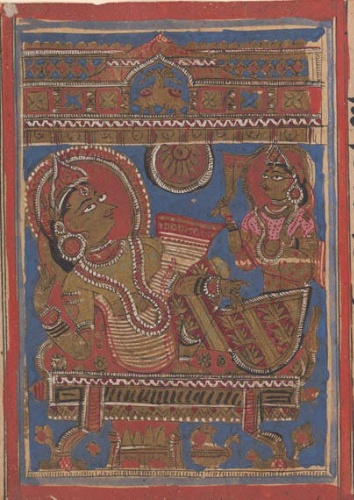
Date: 15th century
Object type: Folio
Classification: Paintings
Medium: Ink, opaque watercolor, and gold on paper
Culture: India (Gujarat)
Dimensions: 4 3/8 x 10 5/8 in. (11.1 x 27 cm)
Department: Asian Art
Credit line: Rogers Fund, 1955
Accession year: 1955
Repository: Metropolitan Museum of Art, New York, NY
Tags: Mothers|Goddess|Couches